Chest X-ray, PA view. Patient: 20 years old, sex F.
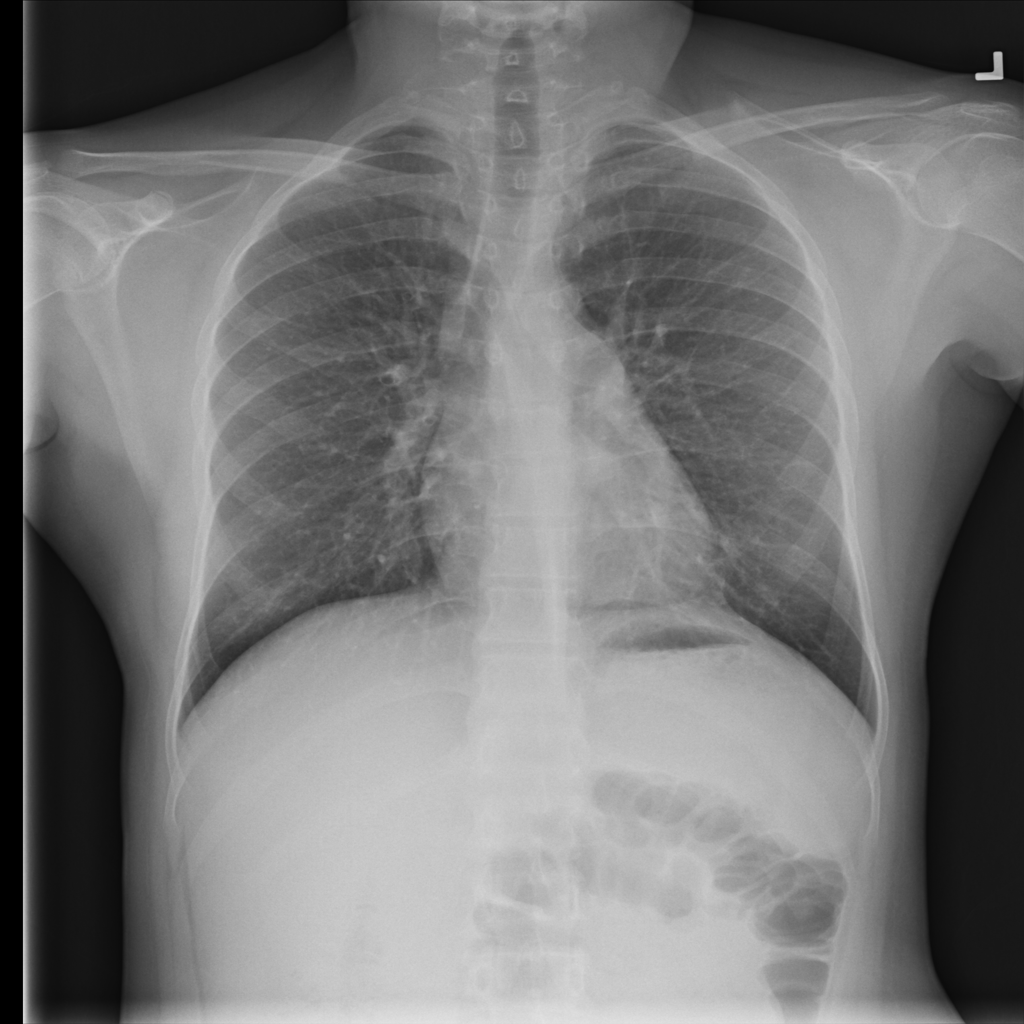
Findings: No Finding